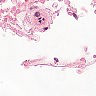
Metastatic tissue present: no